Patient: sex M, age 69
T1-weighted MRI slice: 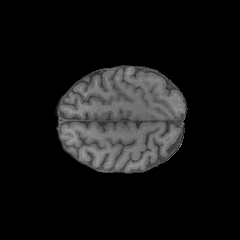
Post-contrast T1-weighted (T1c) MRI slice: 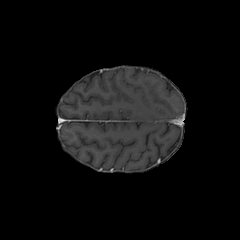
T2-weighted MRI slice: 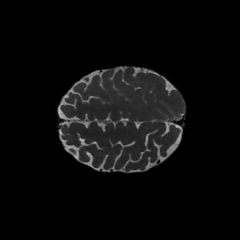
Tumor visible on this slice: no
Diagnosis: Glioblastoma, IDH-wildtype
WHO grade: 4